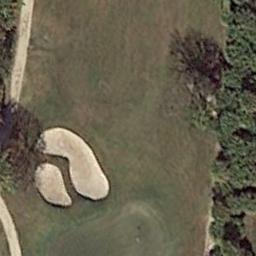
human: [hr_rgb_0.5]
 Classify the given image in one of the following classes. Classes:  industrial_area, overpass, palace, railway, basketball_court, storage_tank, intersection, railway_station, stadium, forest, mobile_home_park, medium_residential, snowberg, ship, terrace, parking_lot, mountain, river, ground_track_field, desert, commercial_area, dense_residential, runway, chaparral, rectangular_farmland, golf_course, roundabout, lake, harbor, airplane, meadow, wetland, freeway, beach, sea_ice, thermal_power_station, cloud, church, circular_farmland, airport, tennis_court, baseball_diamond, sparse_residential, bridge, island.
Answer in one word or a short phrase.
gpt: golf_course